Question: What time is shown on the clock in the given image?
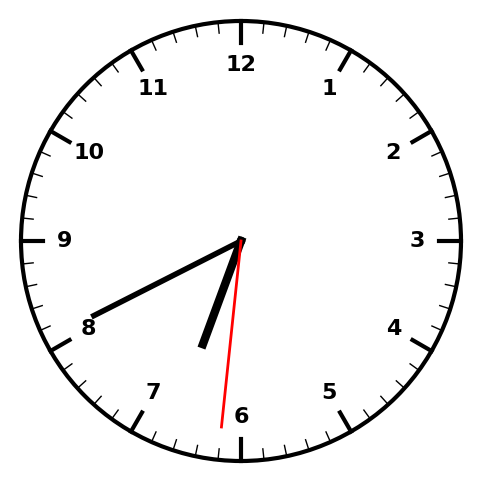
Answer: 06:40:31